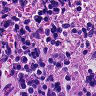
Metastatic tissue present: no